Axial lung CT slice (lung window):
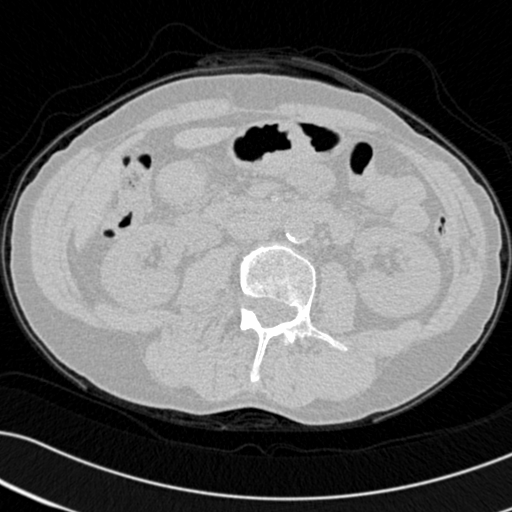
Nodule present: no